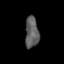
Tissue: prostate
Cell type: T cells
Senescence score: 0.3006
Nuclear area (px): 409
Mean DAPI intensity: 94.386